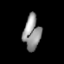
Tissue: lung
Cell type: Epithelial cells
Senescence score: 0.2229
Nuclear area (px): 574
Mean DAPI intensity: 145.141